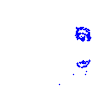
Particle: pion